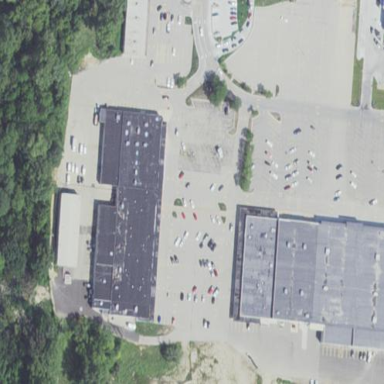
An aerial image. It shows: Retail area.